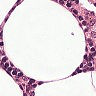
Metastatic tissue present: no